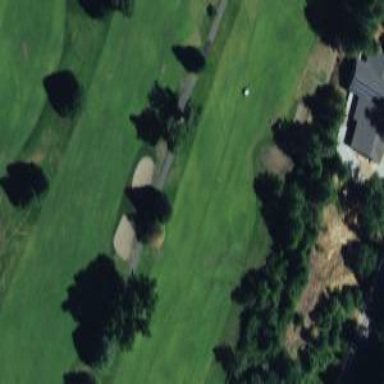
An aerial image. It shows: View of golf hole.